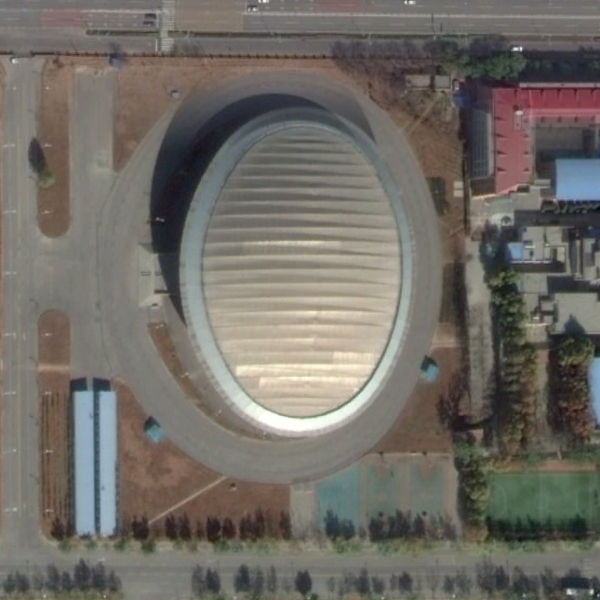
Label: Center